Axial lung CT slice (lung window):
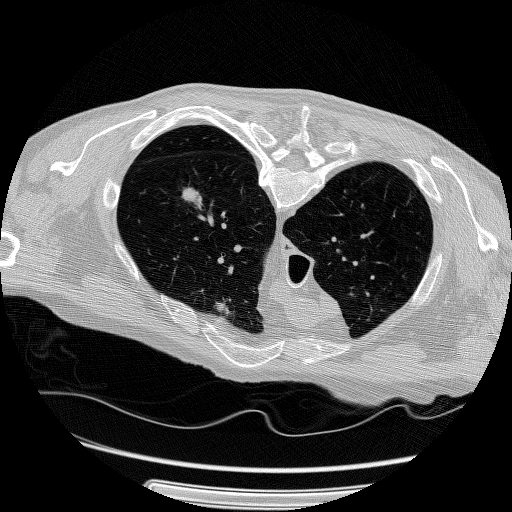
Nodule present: yes
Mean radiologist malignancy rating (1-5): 4.25